Current action and preconditions to check: trajectory_clear

Your task: For each precondition in the list above, predict whether it will hold at this action.

Consider the current scene as observed from the mobile robot's camera, and analyze the predicted future states of all dynamic agents (e.g., people, animals, vehicles, or any moving entities) within the NEXT SECOND.

IMPORTANT: Only answer "very likely" if you are absolutely certain—based on strong, clear evidence—that a dynamic agent will violate the precondition in the predicted future state. Do NOT answer "very likely" for unlikely, ambiguous, or low-probability risks.

Ask yourself for each precondition: Is there a high probability, with clear and convincing evidence, that the predicted future states of any dynamic agent will interfere with the predicted future state of the currently executing action within the NEXT SECOND, causing that precondition to fail?

Assess the risk level based on these predictions. Use "likely" or "very likely" if motions create a clear risk of interference.

Use "neutral" or "improbable" if agents are nearby but their predicted paths are clearly diverging or non-conflicting.

Failure Risk Categories: "very improbable", "improbable", "neutral", "likely", "very likely"

Answer Format: Output ONLY the probability_of_failure value from these categories: "very improbable", "improbable", "neutral", "likely", "very likely"

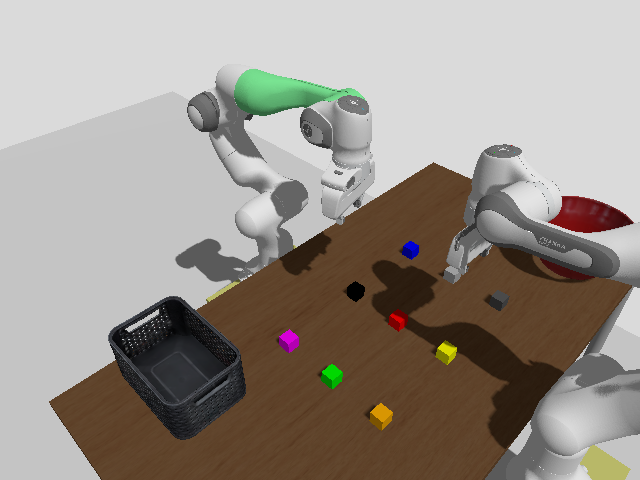

Answer: very improbable